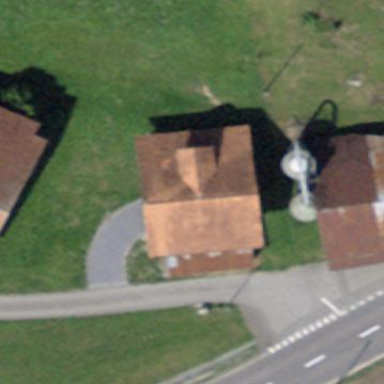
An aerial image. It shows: Barn.